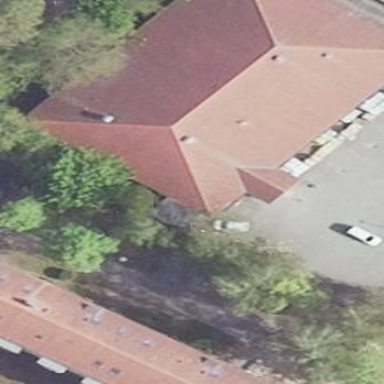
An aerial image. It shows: Building that serves as garden center.